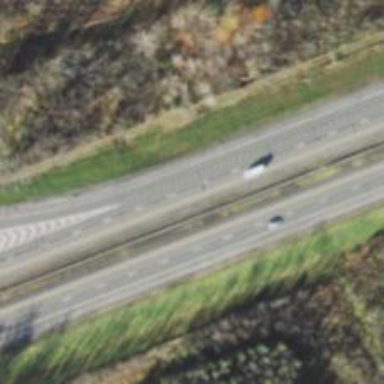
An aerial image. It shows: Motorway junction.